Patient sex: M
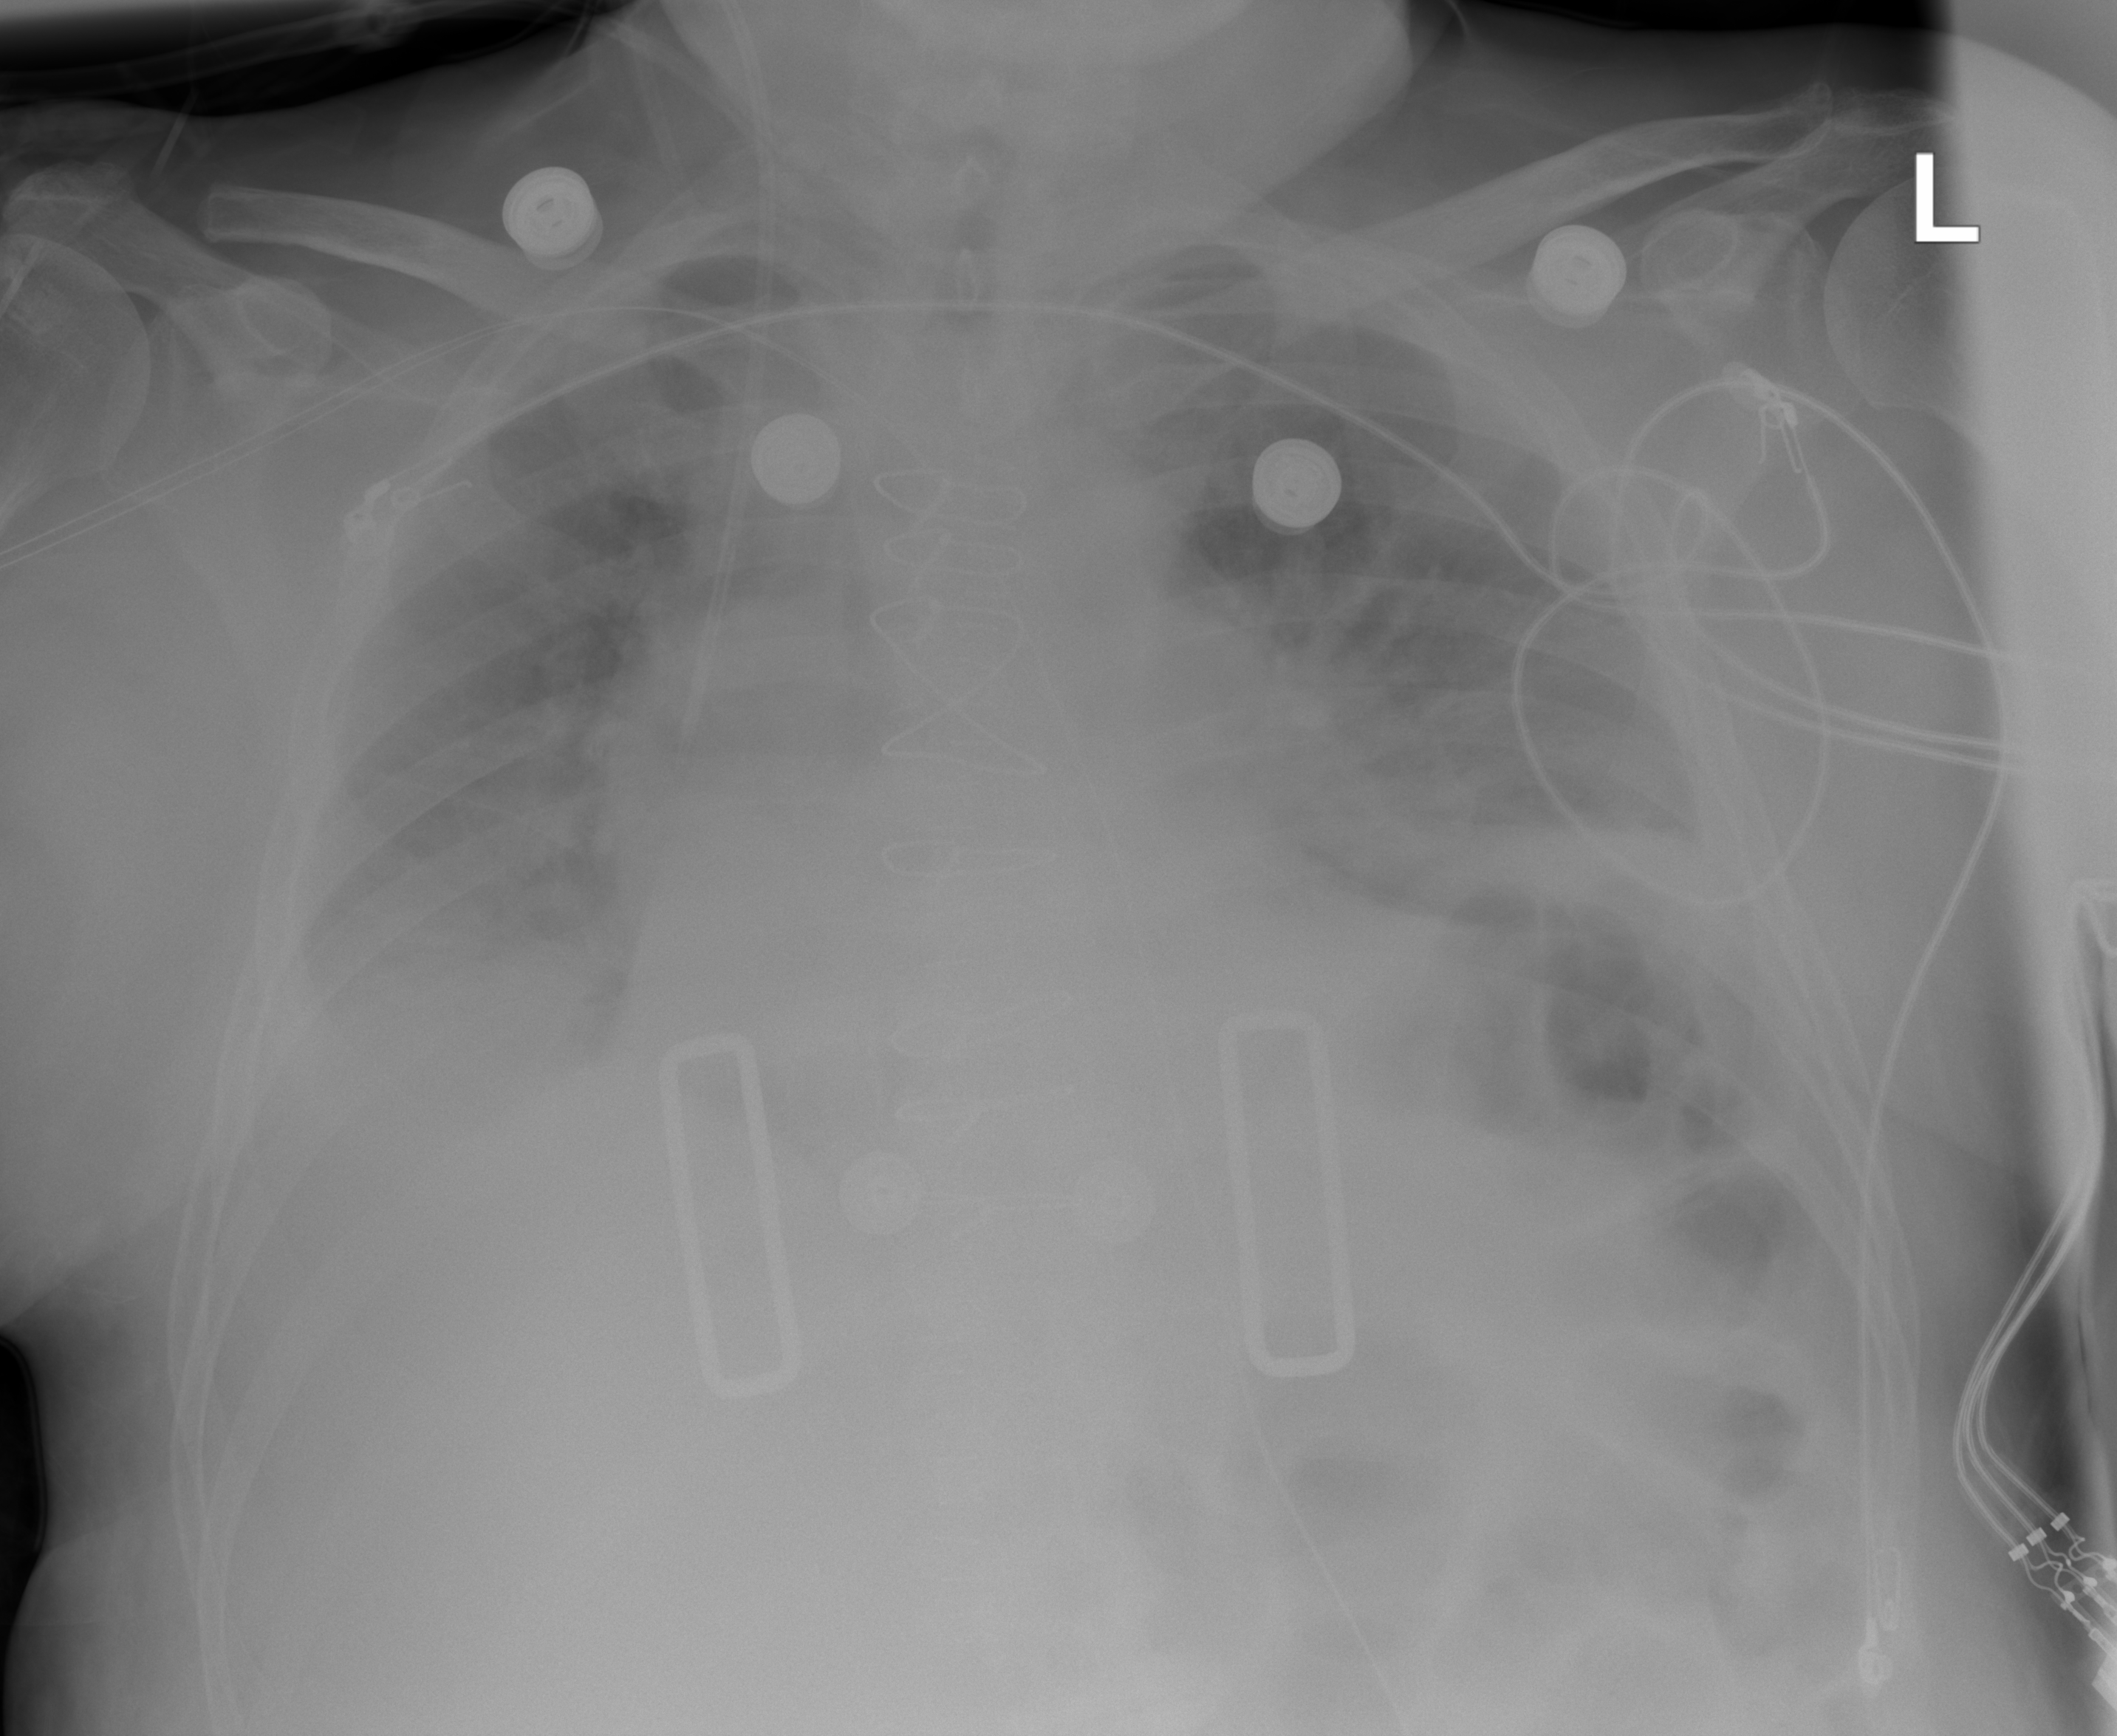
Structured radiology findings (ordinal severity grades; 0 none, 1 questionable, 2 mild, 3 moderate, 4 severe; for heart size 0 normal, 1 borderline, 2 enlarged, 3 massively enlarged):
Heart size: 2
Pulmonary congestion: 0
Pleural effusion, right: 2
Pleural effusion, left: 2
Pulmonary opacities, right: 2
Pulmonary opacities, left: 2
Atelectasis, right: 2
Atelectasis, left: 2